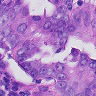
Metastatic tissue present: yes